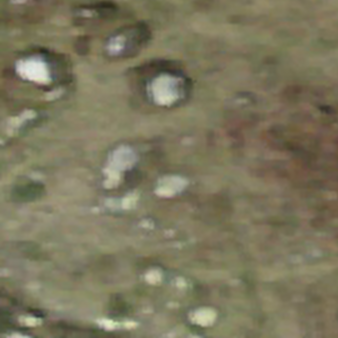
Label: other